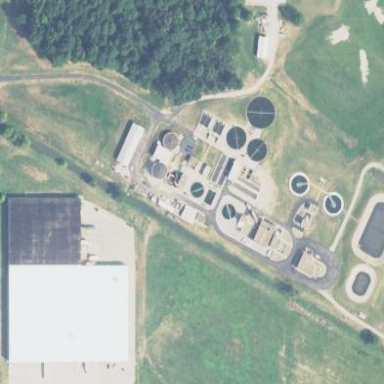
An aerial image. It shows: Wastewater treatment plant.